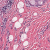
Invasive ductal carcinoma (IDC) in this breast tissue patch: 0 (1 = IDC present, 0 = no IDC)